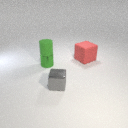
large red rubber cube to the right of small gray metal cube